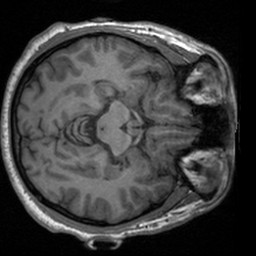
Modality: T1w
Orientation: axial
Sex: male
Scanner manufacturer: siemens
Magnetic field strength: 3 T
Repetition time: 1.9 s
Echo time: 0.00226 s